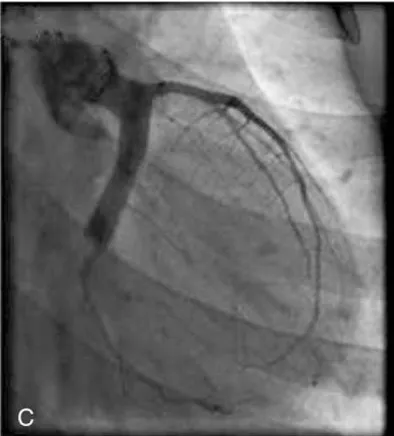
The second coronary angiography images of the LCX 15 days after admission in. Right caudal view.
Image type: radiology (x_ray)